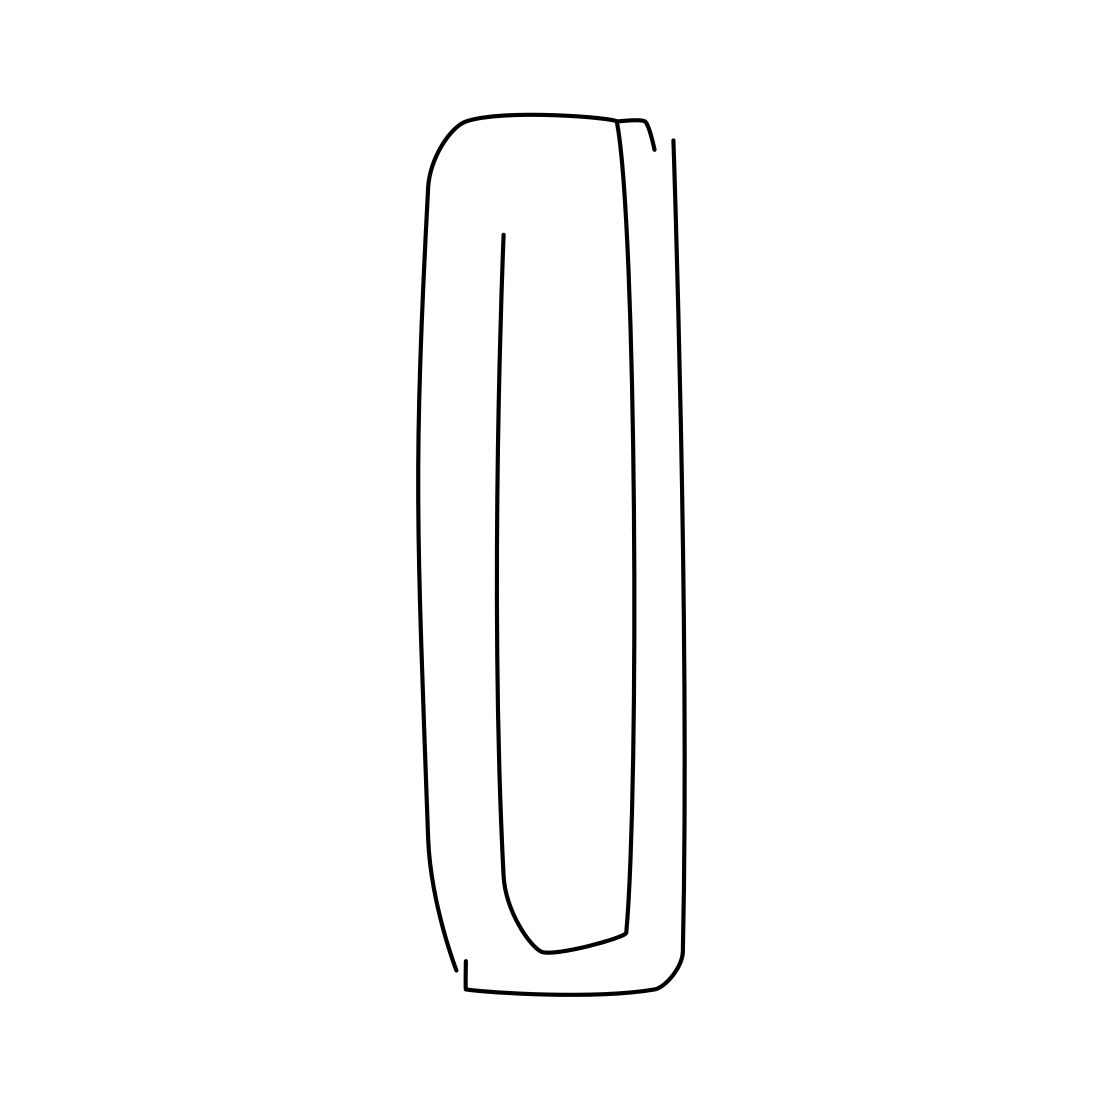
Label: paper clip